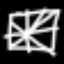
Label: hourglass